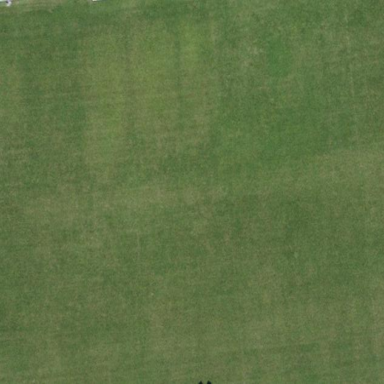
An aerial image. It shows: Soccer pitch with grass surface for leisure and sports.